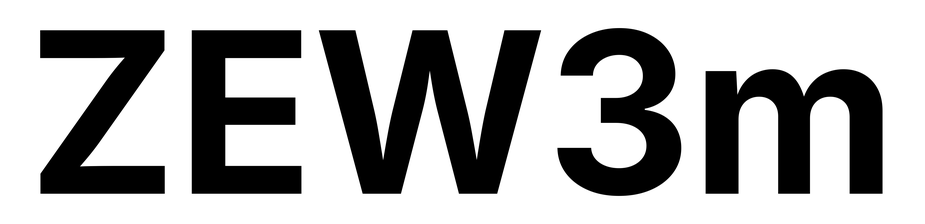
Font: Inter_Bold